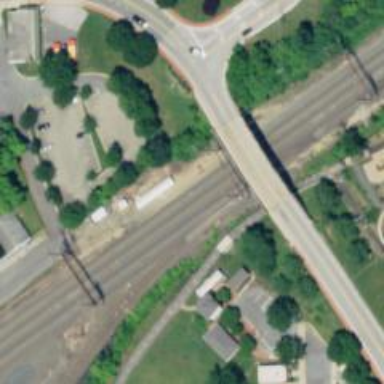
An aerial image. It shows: Junction on the railway.